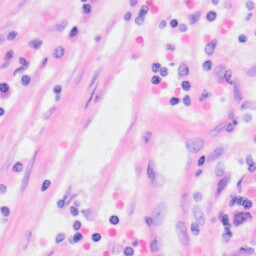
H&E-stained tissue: Kidney